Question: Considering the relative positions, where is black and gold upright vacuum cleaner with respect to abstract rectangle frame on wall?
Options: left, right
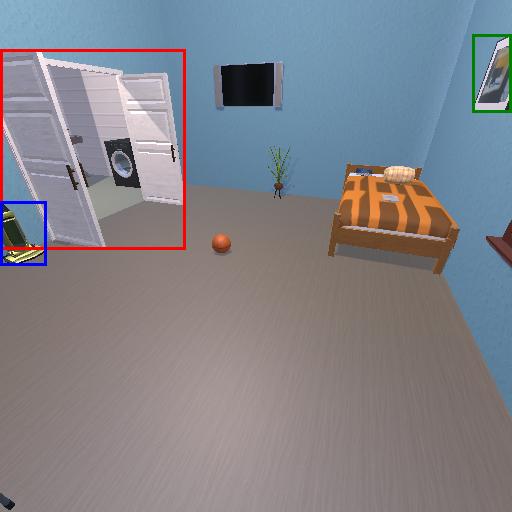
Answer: left